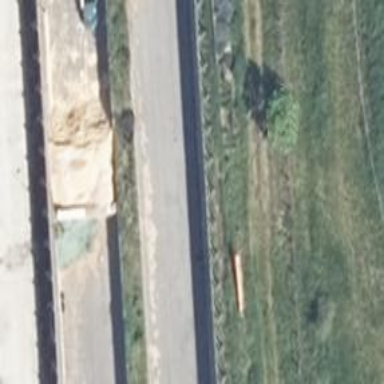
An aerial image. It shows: Bunker silo.